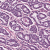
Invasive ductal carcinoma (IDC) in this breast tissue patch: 1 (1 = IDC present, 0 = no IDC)